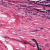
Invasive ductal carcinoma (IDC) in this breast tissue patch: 0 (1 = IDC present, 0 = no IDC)